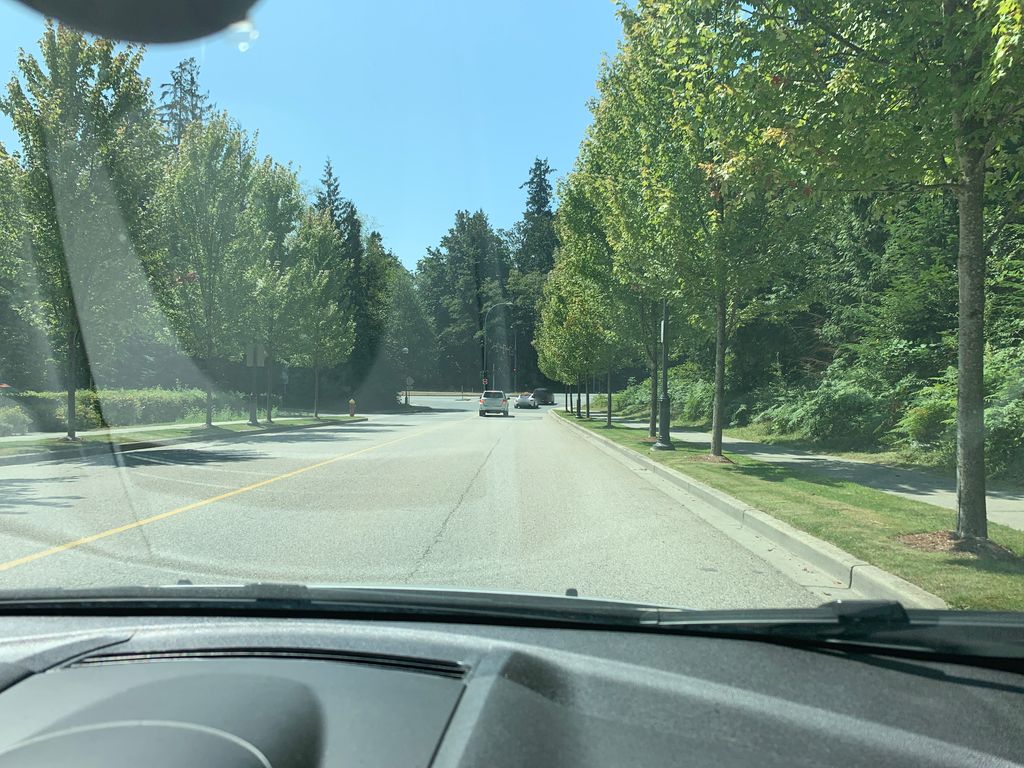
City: vancouver